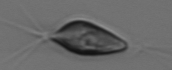
Label: Chrysochromulina